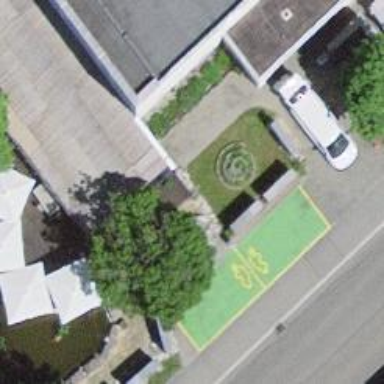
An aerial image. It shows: Charging station.